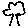
Label: tree